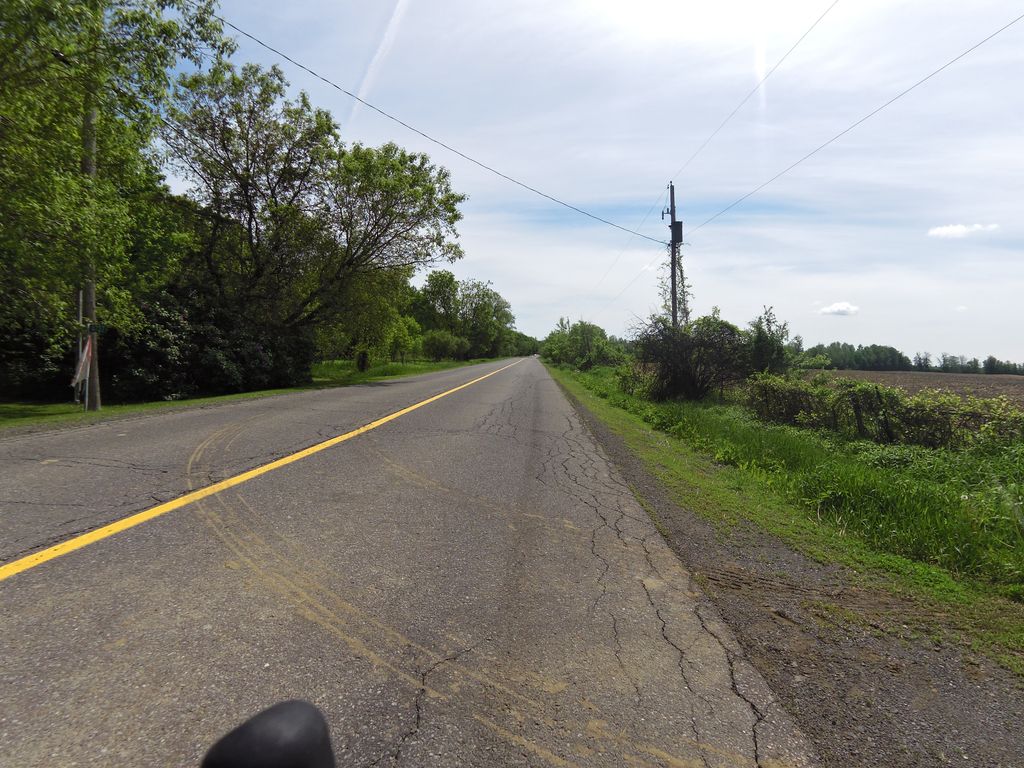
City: ottawa-gatineau